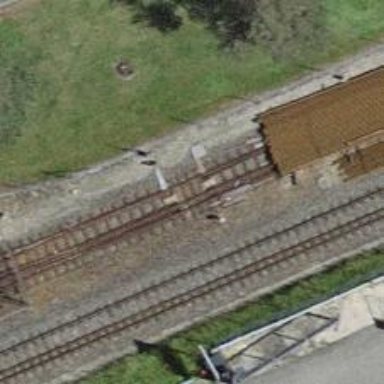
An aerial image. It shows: Railway switch.